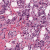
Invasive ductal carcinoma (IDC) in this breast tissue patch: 1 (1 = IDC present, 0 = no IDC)